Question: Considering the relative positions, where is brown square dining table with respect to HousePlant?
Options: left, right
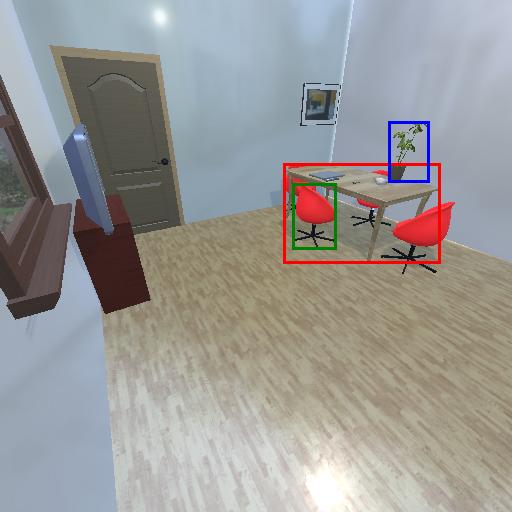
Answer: left